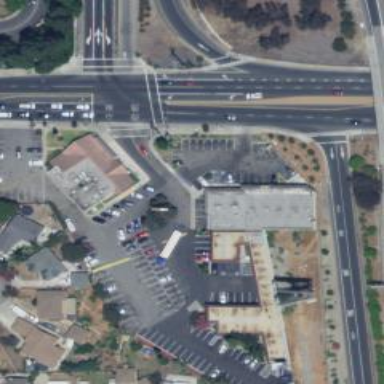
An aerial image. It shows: Convenience shop.